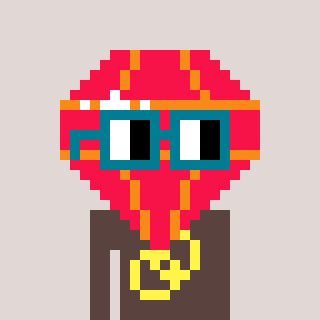
a pixel art character with square dark green glasses, a red diamond-shaped head and a darkbrown-colored body on a warm background